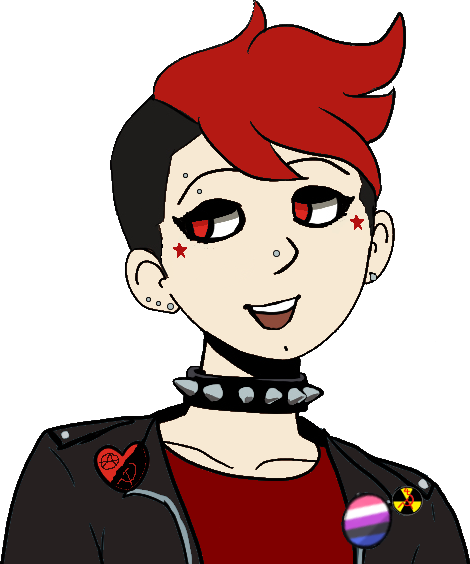
Label: 5_Ashbie_and_Enbie_Girl